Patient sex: M
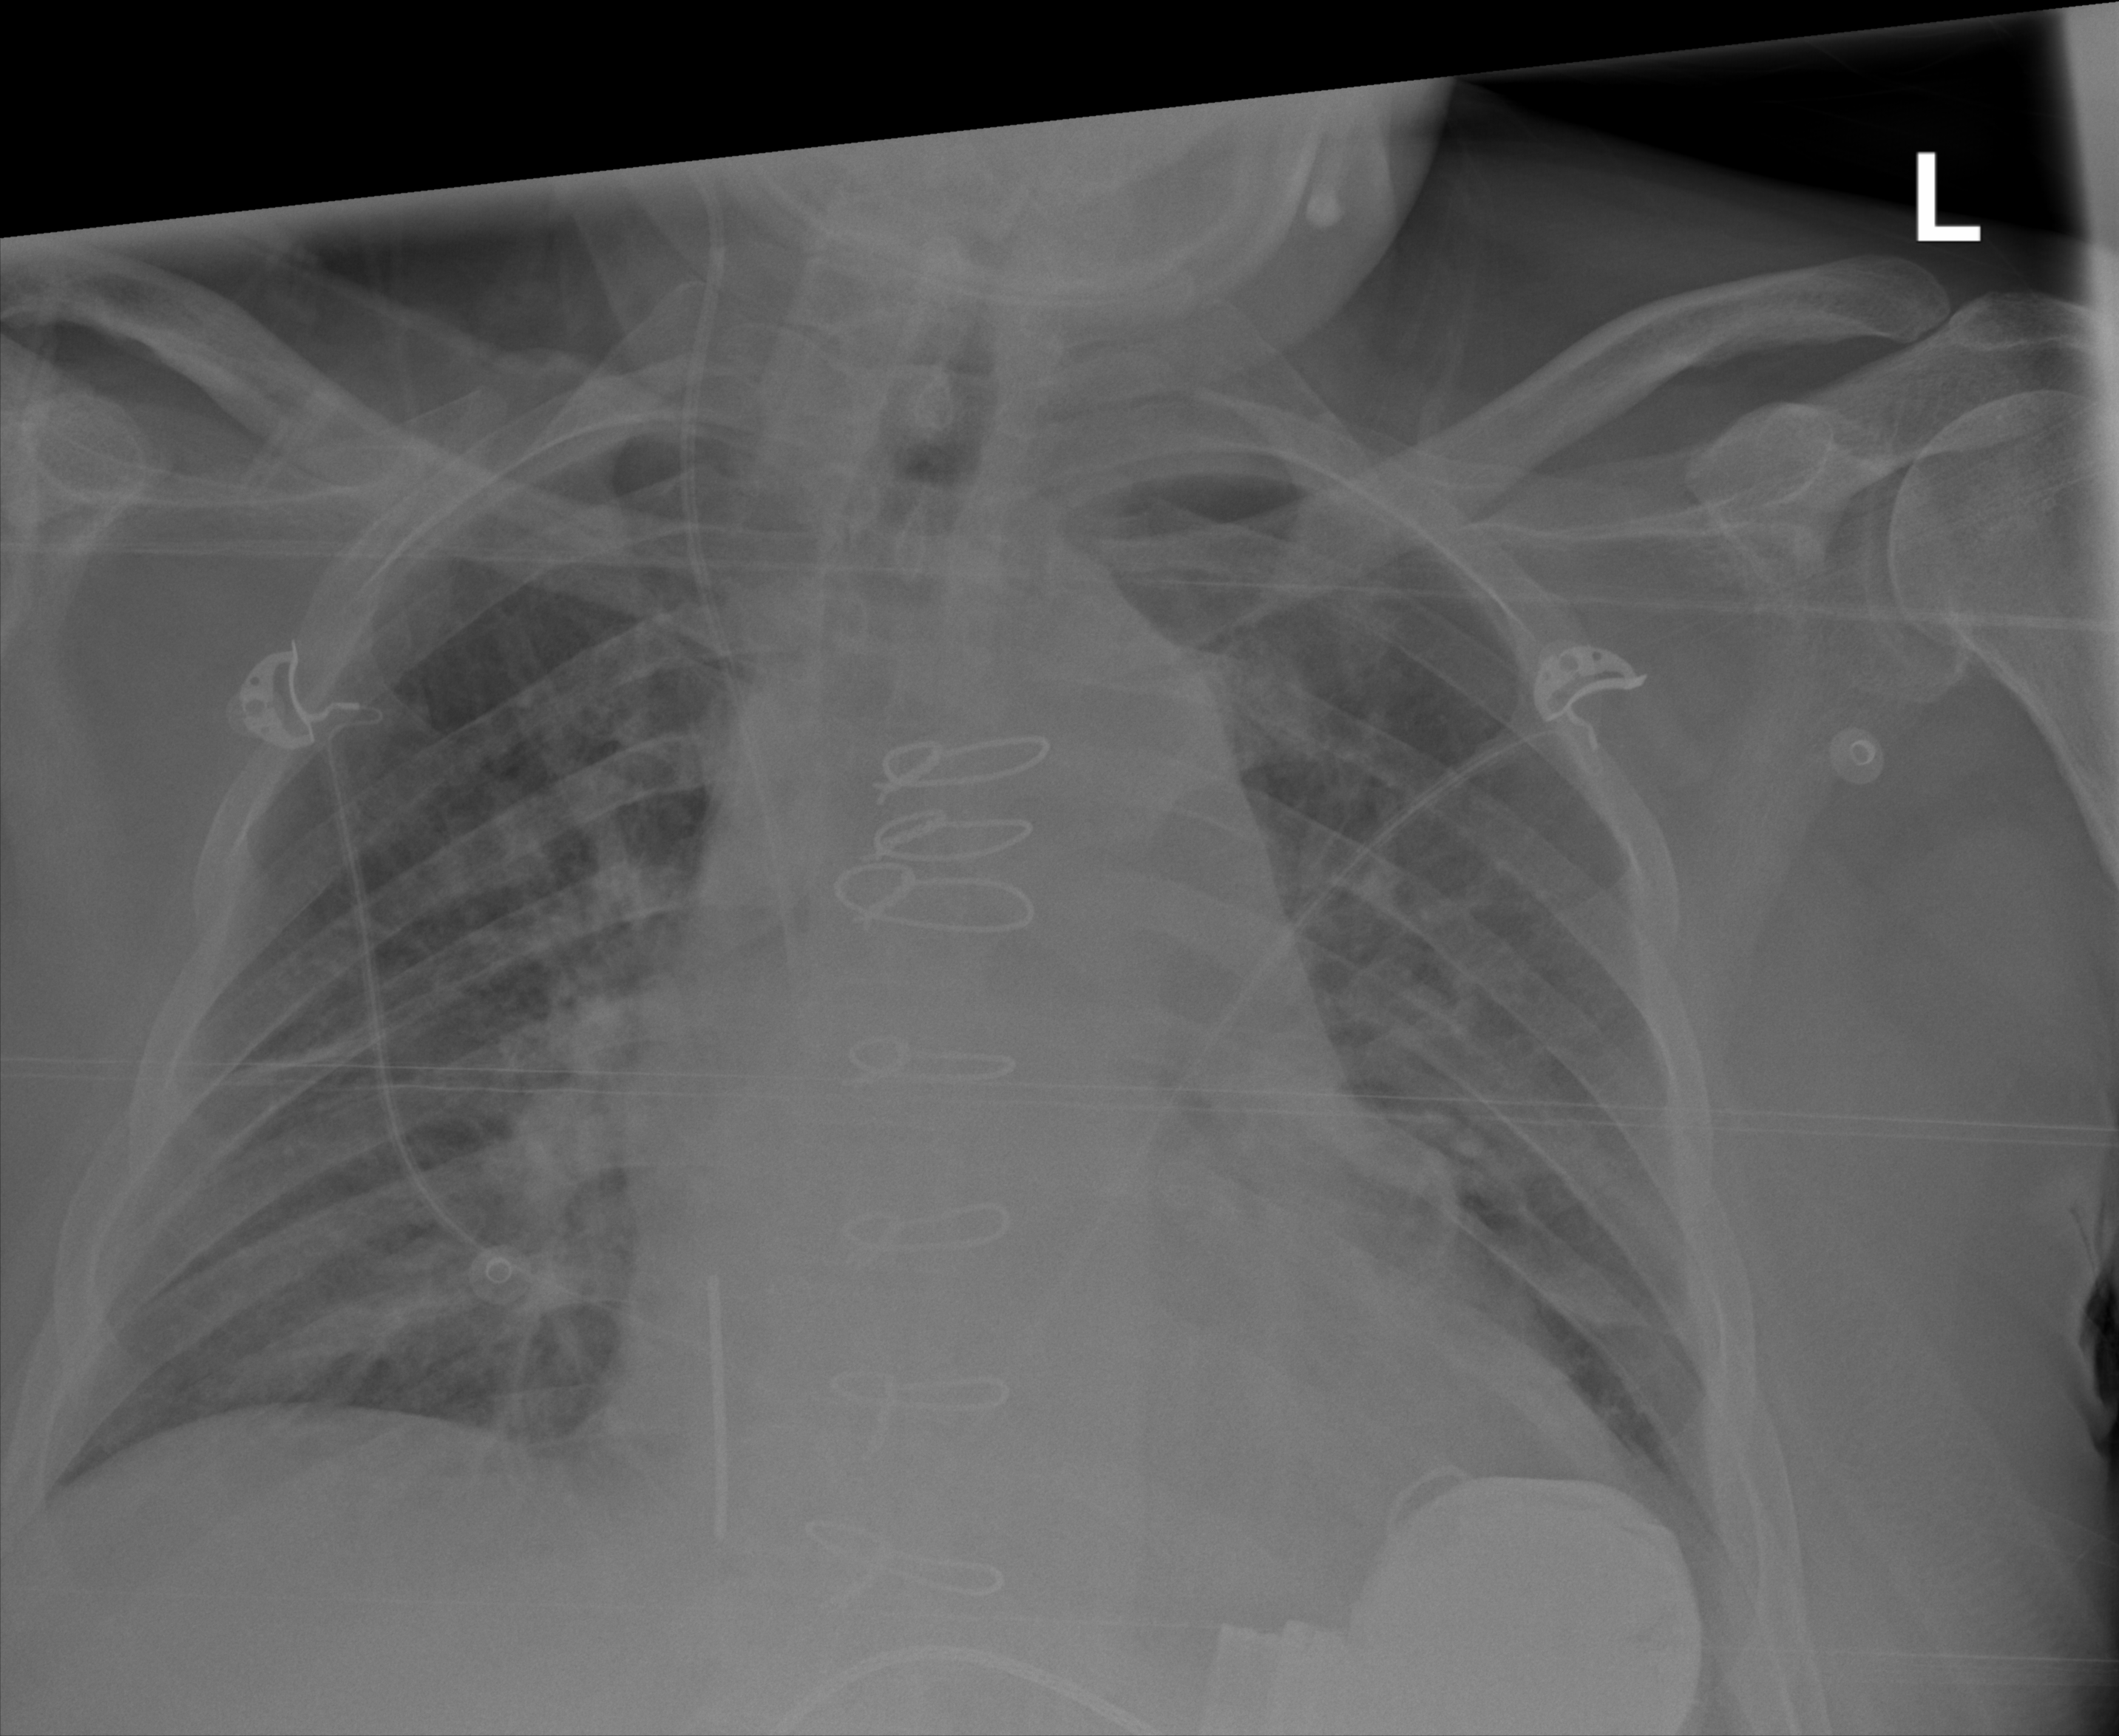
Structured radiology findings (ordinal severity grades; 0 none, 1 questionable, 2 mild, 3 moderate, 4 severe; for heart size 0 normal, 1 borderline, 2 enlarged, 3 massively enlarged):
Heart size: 2
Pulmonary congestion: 2
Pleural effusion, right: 0
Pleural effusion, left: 2
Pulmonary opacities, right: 1
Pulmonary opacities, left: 1
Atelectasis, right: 2
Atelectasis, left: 2